Question: Let's say I have two columns in a local data 'jqGrid', one of them a 'name' column, and the other a 'date' column. There can be duplicates in the 'name' column. What I would like is when I sort the name column, it gets sorted, but for the duplicates the date column will secondarily sort.
For example, lets say the data looks like :
'''
Date Name
1/2/2013 EBC
1/3/2013 BBC
2/4/2013 EBC
3/2/2013 BBC
4/3/2013 ABC
4/2/2013 ABC
'''
I want it to be sorted like:
'''
Date Name
4/2/2013 ABC
4/3/2013 ABC
1/3/2013 BBC
3/2/2013 BBC
1/2/2013 EBC
2/4/2013 EBC
'''
Where you can see the dates are also sorted. Instead, when I'm sorting now I'm seeing something like this:

My colModels are simple:
'''
{
name : 'ymd',
index : 'ymd',
width : 90,
sorttype : "date",
align : 'center',
search : true
},
{
name : 'placement_inv_code',
index : 'placement_inv_code',
width : 80,
align : 'center',
search : true
}
'''
Anyway, is there an easy way to do this sorting when I initialize with local data?
Data sample :
'''
[{"ymd":"2013-09-05","placement_id":"1","placement_inv_code":"foodgawker","num_imps":"313030","num_sold_imps":"128800","num_default_imps":"184230","num_mouseovers":"10877","num_interactions":"0","num_clicks":"151","num_shares":"49","num_social_clicks":"13","num_estimated_social_reach":"4854"},{"ymd":"2013-09-05","placement_id":"58","placement_inv_code":"stylegawker","num_imps":"3680","num_sold_imps":"3565","num_default_imps":"115","num_mouseovers":"250","num_interactions":"0","num_clicks":"5","num_shares":"0","num_social_clicks":"0","num_estimated_social_reach":"0"},{"ymd":"2013-09-05","placement_id":"59","placement_inv_code":"craftgawker","num_imps":"145590","num_sold_imps":"68425","num_default_imps":"77165","num_mouseovers":"4802","num_interactions":"0","num_clicks":"19","num_shares":"11","num_social_clicks":"0","num_estimated_social_reach":"1296"},{"ymd":"2013-09-05","placement_id":"60","placement_inv_code":"dwellinggawker","num_imps":"6325","num_sold_imps":"6325","num_default_imps":"0","num_mouseovers":"496","num_interactions":"0","num_clicks":"15","num_shares":"2","num_social_clicks":"0","num_estimated_social_reach":"217"},{"ymd":"2013-09-05","placement_id":"61","placement_inv_code":"weddinggawker","num_imps":"15985","num_sold_imps":"15870","num_default_imps":"115","num_mouseovers":"783","num_interactions":"0","num_clicks":"18","num_shares":"0","num_social_clicks":"0","num_estimated_social_reach":"0"},{"ymd":"2013-09-05","placement_id":"77","placement_inv_code":"foodgawker_mobile_web","num_imps":"24150","num_sold_imps":"8740","num_default_imps":"15410","num_mouseovers":"287","num_interactions":"0","num_clicks":"20","num_shares":"7","num_social_clicks":"1","num_estimated_social_reach":"644"},{"ymd":"2013-09-05","placement_id":"78","placement_inv_code":"stylegawker_mobile_web","num_imps":"460","num_sold_imps":"0","num_default_imps":"460","num_mouseovers":"0","num_interactions":"0","num_clicks":"0","num_shares":"0","num_social_clicks":"0","num_estimated_social_reach":"0"},{"ymd":"2013-09-05","placement_id":"79","placement_inv_code":"craftgawker_mobile_web","num_imps":"40595","num_sold_imps":"9660","num_default_imps":"30935","num_mouseovers":"593","num_interactions":"0","num_clicks":"11","num_shares":"6","num_social_clicks":"0","num_estimated_social_reach":"604"},{"ymd":"2013-09-05","placement_id":"80","placement_inv_code":"dwellinggawker_mobile_web","num_imps":"460","num_sold_imps":"0","num_default_imps":"460","num_mouseovers":"13","num_interactions":"0","num_clicks":"0","num_shares":"0","num_social_clicks":"0","num_estimated_social_reach":"0"},{"ymd":"2013-09-05","placement_id":"81","placement_inv_code":"weddinggawker_mobile_web","num_imps":"4830","num_sold_imps":"0","num_default_imps":"4830","num_mouseovers":"0","num_interactions":"0","num_clicks":"0","num_shares":"0","num_social_clicks":"0","num_estimated_social_reach":"0"},{"ymd":"2013-09-06","placement_id":"1","placement_inv_code":"foodgawker","num_imps":"324185","num_sold_imps":"0","num_default_imps":"324185","num_mouseovers":"69","num_interactions":"0","num_clicks":"4","num_shares":"1","num_social_clicks":"0","num_estimated_social_reach":"101"},{"ymd":"2013-09-06","placement_id":"58","placement_inv_code":"stylegawker","num_imps":"2990","num_sold_imps":"2990","num_default_imps":"0","num_mouseovers":"219","num_interactions":"0","num_clicks":"5","num_shares":"0","num_social_clicks":"0","num_estimated_social_reach":"0"},{"ymd":"2013-09-06","placement_id":"59","placement_inv_code":"craftgawker","num_imps":"154560","num_sold_imps":"61640","num_default_imps":"92920","num_mouseovers":"4548","num_interactions":"0","num_clicks":"16","num_shares":"7","num_social_clicks":"0","num_estimated_social_reach":"697"},{"ymd":"2013-09-06","placement_id":"60","placement_inv_code":"dwellinggawker","num_imps":"6900","num_sold_imps":"6900","num_default_imps":"0","num_mouseovers":"465","num_interactions":"0","num_clicks":"6","num_shares":"1","num_social_clicks":"0","num_estimated_social_reach":"97"},{"ymd":"2013-09-06","placement_id":"61","placement_inv_code":"weddinggawker","num_imps":"12075","num_sold_imps":"11730","num_default_imps":"345","num_mouseovers":"1224","num_interactions":"0","num_clicks":"10","num_shares":"0","num_social_clicks":"0","num_estimated_social_reach":"0"},{"ymd":"2013-09-06","placement_id":"77","placement_inv_code":"foodgawker_mobile_web","num_imps":"27830","num_sold_imps":"0","num_default_imps":"27830","num_mouseovers":"0","num_interactions":"0","num_clicks":"0","num_shares":"0","num_social_clicks":"0","num_estimated_social_reach":"0"},{"ymd":"2013-09-06","placement_id":"78","placement_inv_code":"stylegawker_mobile_web","num_imps":"460","num_sold_imps":"0","num_default_imps":"460","num_mouseovers":"0","num_interactions":"0","num_clicks":"0","num_shares":"0","num_social_clicks":"0","num_estimated_social_reach":"0"},{"ymd":"2013-09-06","placement_id":"79","placement_inv_code":"craftgawker_mobile_web","num_imps":"36455","num_sold_imps":"7590","num_default_imps":"28865","num_mouseovers":"554","num_interactions":"0","num_clicks":"9","num_shares":"8","num_social_clicks":"0","num_estimated_social_reach":"846"},{"ymd":"2013-09-06","placement_id":"80","placement_inv_code":"dwellinggawker_mobile_web","num_imps":"460","num_sold_imps":"115","num_default_imps":"345","num_mouseovers":"2","num_interactions":"0","num_clicks":"0","num_shares":"0","num_social_clicks":"0","num_estimated_social_reach":"0"},{"ymd":"2013-09-06","placement_id":"81","placement_inv_code":"weddinggawker_mobile_web","num_imps":"4485","num_sold_imps":"0","num_default_imps":"4485","num_mouseovers":"0","num_interactions":"0","num_clicks":"0","num_shares":"0","num_social_clicks":"0","num_estimated_social_reach":"0"},{"ymd":"2013-09-07","placement_id":"1","placement_inv_code":"foodgawker","num_imps":"286810","num_sold_imps":"0","num_default_imps":"286810","num_mouseovers":"16","num_interactions":"0","num_clicks":"3","num_shares":"1","num_social_clicks":"0","num_estimated_social_reach":"82"},{"ymd":"2013-09-07","placement_id":"58","placement_inv_code":"stylegawker","num_imps":"2300","num_sold_imps":"2185","num_default_imps":"115","num_mouseovers":"147","num_interactions":"0","num_clicks":"4","num_shares":"0","num_social_clicks":"0","num_estimated_social_reach":"0"},{"ymd":"2013-09-07","placement_id":"59","placement_inv_code":"craftgawker","num_imps":"173765","num_sold_imps":"77165","num_default_imps":"96600","num_mouseovers":"4693","num_interactions":"0","num_clicks":"17","num_shares":"8","num_social_clicks":"0","num_estimated_social_reach":"925"},{"ymd":"2013-09-07","placement_id":"60","placement_inv_code":"dwellinggawker","num_imps":"5865","num_sold_imps":"5175","num_default_imps":"690","num_mouseovers":"328","num_interactions":"0","num_clicks":"6","num_shares":"1","num_social_clicks":"0","num_estimated_social_reach":"107"},{"ymd":"2013-09-07","placement_id":"61","placement_inv_code":"weddinggawker","num_imps":"11500","num_sold_imps":"11270","num_default_imps":"230","num_mouseovers":"670","num_interactions":"0","num_clicks":"13","num_shares":"0","num_social_clicks":"0","num_estimated_social_reach":"0"},{"ymd":"2013-09-07","placement_id":"77","placement_inv_code":"foodgawker_mobile_web","num_imps":"35305","num_sold_imps":"0","num_default_imps":"35305","num_mouseovers":"1","num_interactions":"0","num_clicks":"1","num_shares":"1","num_social_clicks":"1","num_estimated_social_reach":"100"},{"ymd":"2013-09-07","placement_id":"78","placement_inv_code":"stylegawker_mobile_web","num_imps":"690","num_sold_imps":"0","num_default_imps":"690","num_mouseovers":"0","num_interactions":"0","num_clicks":"0","num_shares":"0","num_social_clicks":"0","num_estimated_social_reach":"0"},{"ymd":"2013-09-07","placement_id":"79","placement_inv_code":"craftgawker_mobile_web","num_imps":"50140","num_sold_imps":"10235","num_default_imps":"39905","num_mouseovers":"937","num_interactions":"0","num_clicks":"14","num_shares":"9","num_social_clicks":"0","num_estimated_social_reach":"934"},{"ymd":"2013-09-07","placement_id":"80","placement_inv_code":"dwellinggawker_mobile_web","num_imps":"1150","num_sold_imps":"805","num_default_imps":"345","num_mouseovers":"2","num_interactions":"0","num_clicks":"0","num_shares":"0","num_social_clicks":"0","num_estimated_social_reach":"0"},{"ymd":"2013-09-07","placement_id":"81","placement_inv_code":"weddinggawker_mobile_web","num_imps":"4945","num_sold_imps":"0","num_default_imps":"4945","num_mouseovers":"0","num_interactions":"0","num_clicks":"0","num_shares":"0","num_social_clicks":"0","num_estimated_social_reach":"0"},{"ymd":"2013-09-08","placement_id":"1","placement_inv_code":"foodgawker","num_imps":"199870","num_sold_imps":"27025","num_default_imps":"172845","num_mouseovers":"2503","num_interactions":"0","num_clicks":"44","num_shares":"0","num_social_clicks":"0","num_estimated_social_reach":"0"},{"ymd":"2013-09-08","placement_id":"58","placement_inv_code":"stylegawker","num_imps":"2530","num_sold_imps":"2530","num_default_imps":"0","num_mouseovers":"161","num_interactions":"0","num_clicks":"7","num_shares":"0","num_social_clicks":"0","num_estimated_social_reach":"0"},{"ymd":"2013-09-08","placement_id":"59","placement_inv_code":"craftgawker","num_imps":"196075","num_sold_imps":"69345","num_default_imps":"126730","num_mouseovers":"4247","num_interactions":"0","num_clicks":"19","num_shares":"8","num_social_clicks":"0","num_estimated_social_reach":"861"},{"ymd":"2013-09-08","placement_id":"60","placement_inv_code":"dwellinggawker","num_imps":"7705","num_sold_imps":"7590","num_default_imps":"115","num_mouseovers":"520","num_interactions":"0","num_clicks":"9","num_shares":"1","num_social_clicks":"0","num_estimated_social_reach":"118"},{"ymd":"2013-09-08","placement_id":"61","placement_inv_code":"weddinggawker","num_imps":"13340","num_sold_imps":"13225","num_default_imps":"115","num_mouseovers":"735","num_interactions":"0","num_clicks":"10","num_shares":"0","num_social_clicks":"0","num_estimated_social_reach":"0"},{"ymd":"2013-09-08","placement_id":"77","placement_inv_code":"foodgawker_mobile_web","num_imps":"36915","num_sold_imps":"1495","num_default_imps":"35420","num_mouseovers":"63","num_interactions":"0","num_clicks":"9","num_shares":"0","num_social_clicks":"0","num_estimated_social_reach":"0"},{"ymd":"2013-09-08","placement_id":"78","placement_inv_code":"stylegawker_mobile_web","num_imps":"575","num_sold_imps":"0","num_default_imps":"575","num_mouseovers":"0","num_interactions":"0","num_clicks":"0","num_shares":"0","num_social_clicks":"0","num_estimated_social_reach":"0"},{"ymd":"2013-09-08","placement_id":"79","placement_inv_code":"craftgawker_mobile_web","num_imps":"57270","num_sold_imps":"12995","num_default_imps":"44275","num_mouseovers":"962","num_interactions":"0","num_clicks":"14","num_shares":"7","num_social_clicks":"0","num_estimated_social_reach":"628"},{"ymd":"2013-09-08","placement_id":"80","placement_inv_code":"dwellinggawker_mobile_web","num_imps":"575","num_sold_imps":"115","num_default_imps":"460","num_mouseovers":"50","num_interactions":"0","num_clicks":"0","num_shares":"0","num_social_clicks":"0","num_estimated_social_reach":"0"},{"ymd":"2013-09-08","placement_id":"81","placement_inv_code":"weddinggawker_mobile_web","num_imps":"8050","num_sold_imps":"0","num_default_imps":"8050","num_mouseovers":"0","num_interactions":"0","num_clicks":"0","num_shares":"0","num_social_clicks":"0","num_estimated_social_reach":"0"},{"ymd":"2013-09-09","placement_id":"1","placement_inv_code":"foodgawker","num_imps":"326830","num_sold_imps":"142370","num_default_imps":"184460","num_mouseovers":"13829","num_interactions":"0","num_clicks":"239","num_shares":"72","num_social_clicks":"21","num_estimated_social_reach":"7203"},{"ymd":"2013-09-09","placement_id":"58","placement_inv_code":"stylegawker","num_imps":"3795","num_sold_imps":"3450","num_default_imps":"345","num_mouseovers":"183","num_interactions":"0","num_clicks":"8","num_shares":"0","num_social_clicks":"0","num_estimated_social_reach":"0"},{"ymd":"2013-09-09","placement_id":"59","placement_inv_code":"craftgawker","num_imps":"176410","num_sold_imps":"64285","num_default_imps":"112125","num_mouseovers":"5113","num_interactions":"0","num_clicks":"20","num_shares":"14","num_social_clicks":"0","num_estimated_social_reach":"1382"},{"ymd":"2013-09-09","placement_id":"60","placement_inv_code":"dwellinggawker","num_imps":"8625","num_sold_imps":"8510","num_default_imps":"115","num_mouseovers":"419","num_interactions":"0","num_clicks":"10","num_shares":"0","num_social_clicks":"0","num_estimated_social_reach":"0"},{"ymd":"2013-09-09","placement_id":"61","placement_inv_code":"weddinggawker","num_imps":"19895","num_sold_imps":"19895","num_default_imps":"0","num_mouseovers":"1217","num_interactions":"0","num_clicks":"9","num_shares":"0","num_social_clicks":"0","num_estimated_social_reach":"0"},{"ymd":"2013-09-09","placement_id":"77","placement_inv_code":"foodgawker_mobile_web","num_imps":"25990","num_sold_imps":"10120","num_default_imps":"15870","num_mouseovers":"396","num_interactions":"0","num_clicks":"34","num_shares":"11","num_social_clicks":"3","num_estimated_social_reach":"1167"},{"ymd":"2013-09-09","placement_id":"78","placement_inv_code":"stylegawker_mobile_web","num_imps":"115","num_sold_imps":"0","num_default_imps":"115","num_mouseovers":"0","num_interactions":"0","num_clicks":"0","num_shares":"0","num_social_clicks":"0","num_estimated_social_reach":"0"},{"ymd":"2013-09-09","placement_id":"79","placement_inv_code":"craftgawker_mobile_web","num_imps":"47840","num_sold_imps":"10810","num_default_imps":"37030","num_mouseovers":"695","num_interactions":"0","num_clicks":"17","num_shares":"7","num_social_clicks":"0","num_estimated_social_reach":"776"},{"ymd":"2013-09-09","placement_id":"80","placement_inv_code":"dwellinggawker_mobile_web","num_imps":"1035","num_sold_imps":"115","num_default_imps":"920","num_mouseovers":"3","num_interactions":"0","num_clicks":"0","num_shares":"0","num_social_clicks":"0","num_estimated_social_reach":"0"},{"ymd":"2013-09-09","placement_id":"81","placement_inv_code":"weddinggawker_mobile_web","num_imps":"7475","num_sold_imps":"0","num_default_imps":"7475","num_mouseovers":"0","num_interactions":"0","num_clicks":"0","num_shares":"0","num_social_clicks":"0","num_estimated_social_reach":"0"}]
'''
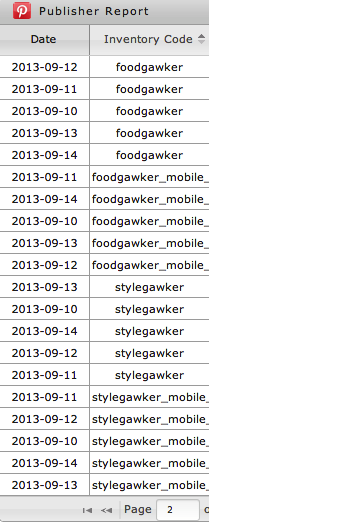
Answer: If you use local datatype then you can use simple and flexible solution of the problem. You need define 'sorttype' property in the second 'placement_inv_code' ('Name') column. The function 'sorttype' have two parameters. The second parameter (for example 'obj') allow you to access to all other columns of the row (like 'obj.ymd'). The value returned by 'sorttype' function will be used by jqGrid during sorting. You will find examples of such implementation <URL> and other old answers.
: <URL> uses the following 'sorttype' for the 'placement_inv_code' column
'''
sorttype: function (cellValue, item) {
return cellValue + '_' + item.ymd;
}
'''
As the result if the user clicks on the 'placement_inv_code' column jqGrid uses 'item.placement_inv_code + '_' + item.ymd' string to deternine the order of the rows during the sorting. As the result you will see

By the way the format of 'item.ymd' will be the same (like '"2013-09-19"') even if we displays the date column in another format. See <URL> to demonstrate this. If you set breakpoint inside of 'sorttype' callback you will still see the 'item.ymd' in the same ISO 8601 date format like in the input data. So the 'sorttype' callback will help jqGrid to sort the data in correct way.